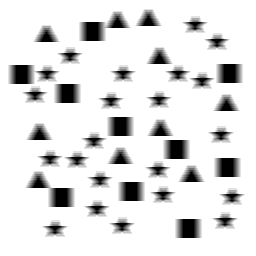
Squares: 10
Triangles: 10
Stars: 22
Total shapes: 42